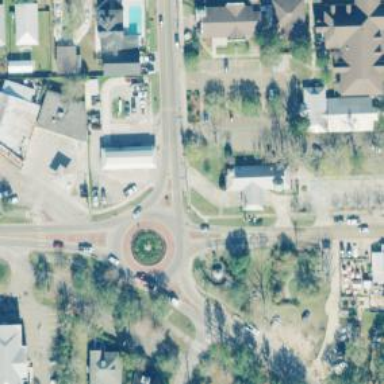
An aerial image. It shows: Roundabout on primary highway.